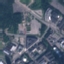
Label: Industrial